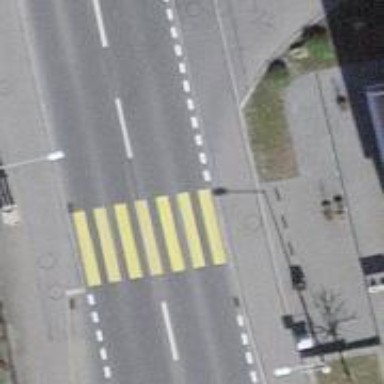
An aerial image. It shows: Zebra crossing on footway.